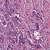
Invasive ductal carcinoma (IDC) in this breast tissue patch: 1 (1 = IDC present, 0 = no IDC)